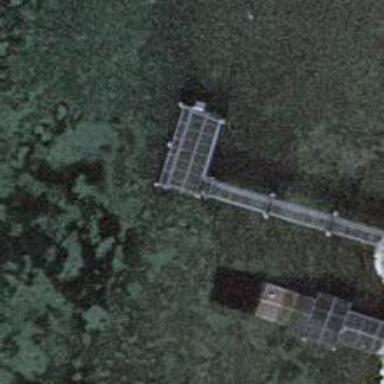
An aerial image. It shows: Man-made pier.